Question: I have normalized some tables up to 2nd normal form.

I am confused with 3rd normal form as it is similar to 2nd normal form. I know that 2nd normal form has partial dependencies and 3rd normal form has transitive dependencies.
According to the scenario given to me, a nurse can only be assigned to one patient. Is the nurse table already in 3rd normal form?
What is the difference between 2nd normal form and 3rd normal form?
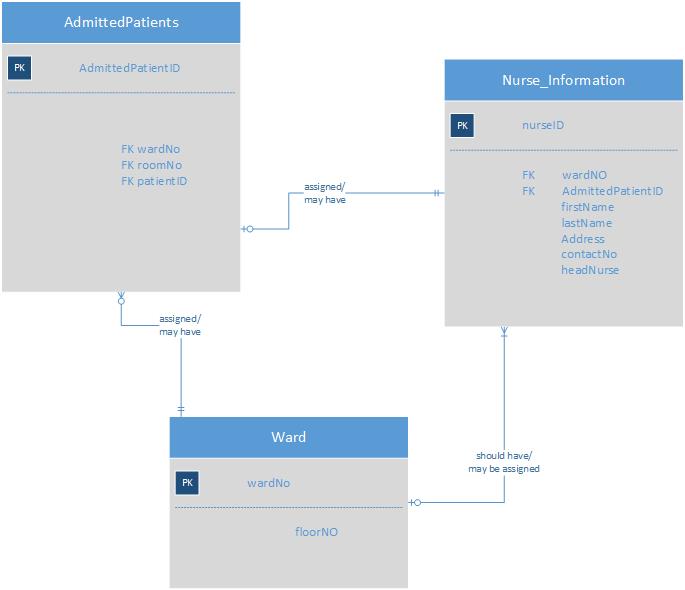
Answer: The difference between 2NF and 3NF is this. Suppose that some relation satisfies a non-trivial functional dependency of the form A->B, where B is a nonprime attribute.
2NF is violated if A is not a superkey but is a proper subset of a candidate key
3NF is violated if A is not a superkey
"Superkey" just means any set of attributes that includes a candidate key of your table.
Therefore if a relation satisfies 3NF then it already satisfies 2NF. In that sense, 2NF itself is not especially important. Actually 3NF is not especially important either. Boyce-Codd Normal Form is more important but I guess this is homework and you are expected to study 2NF and 3NF first.
No one can say for sure whether your design satisfies 3NF or not because you haven't said what dependencies it is supposed to satisfy. Judging by the names of your attributes it seems unlikely that your design is correct. It appears that a nurse can only be assigned one patient at a time, which I guess would not be right.